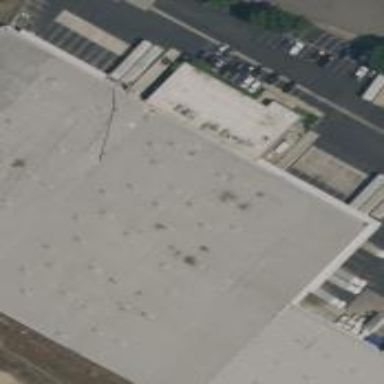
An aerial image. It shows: Industrial building.